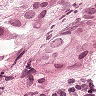
Metastatic tissue present: yes